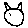
Label: cat